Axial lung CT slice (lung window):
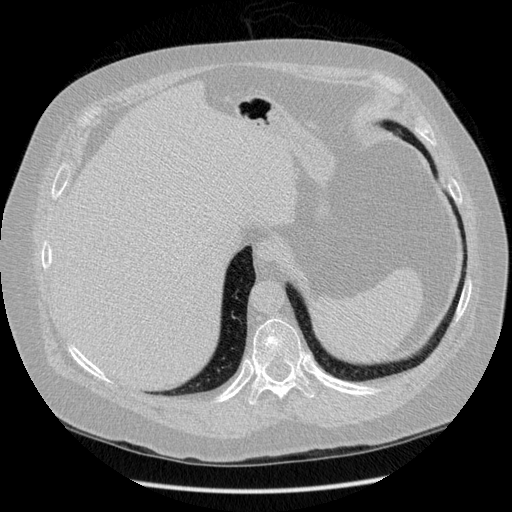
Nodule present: no